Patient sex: F
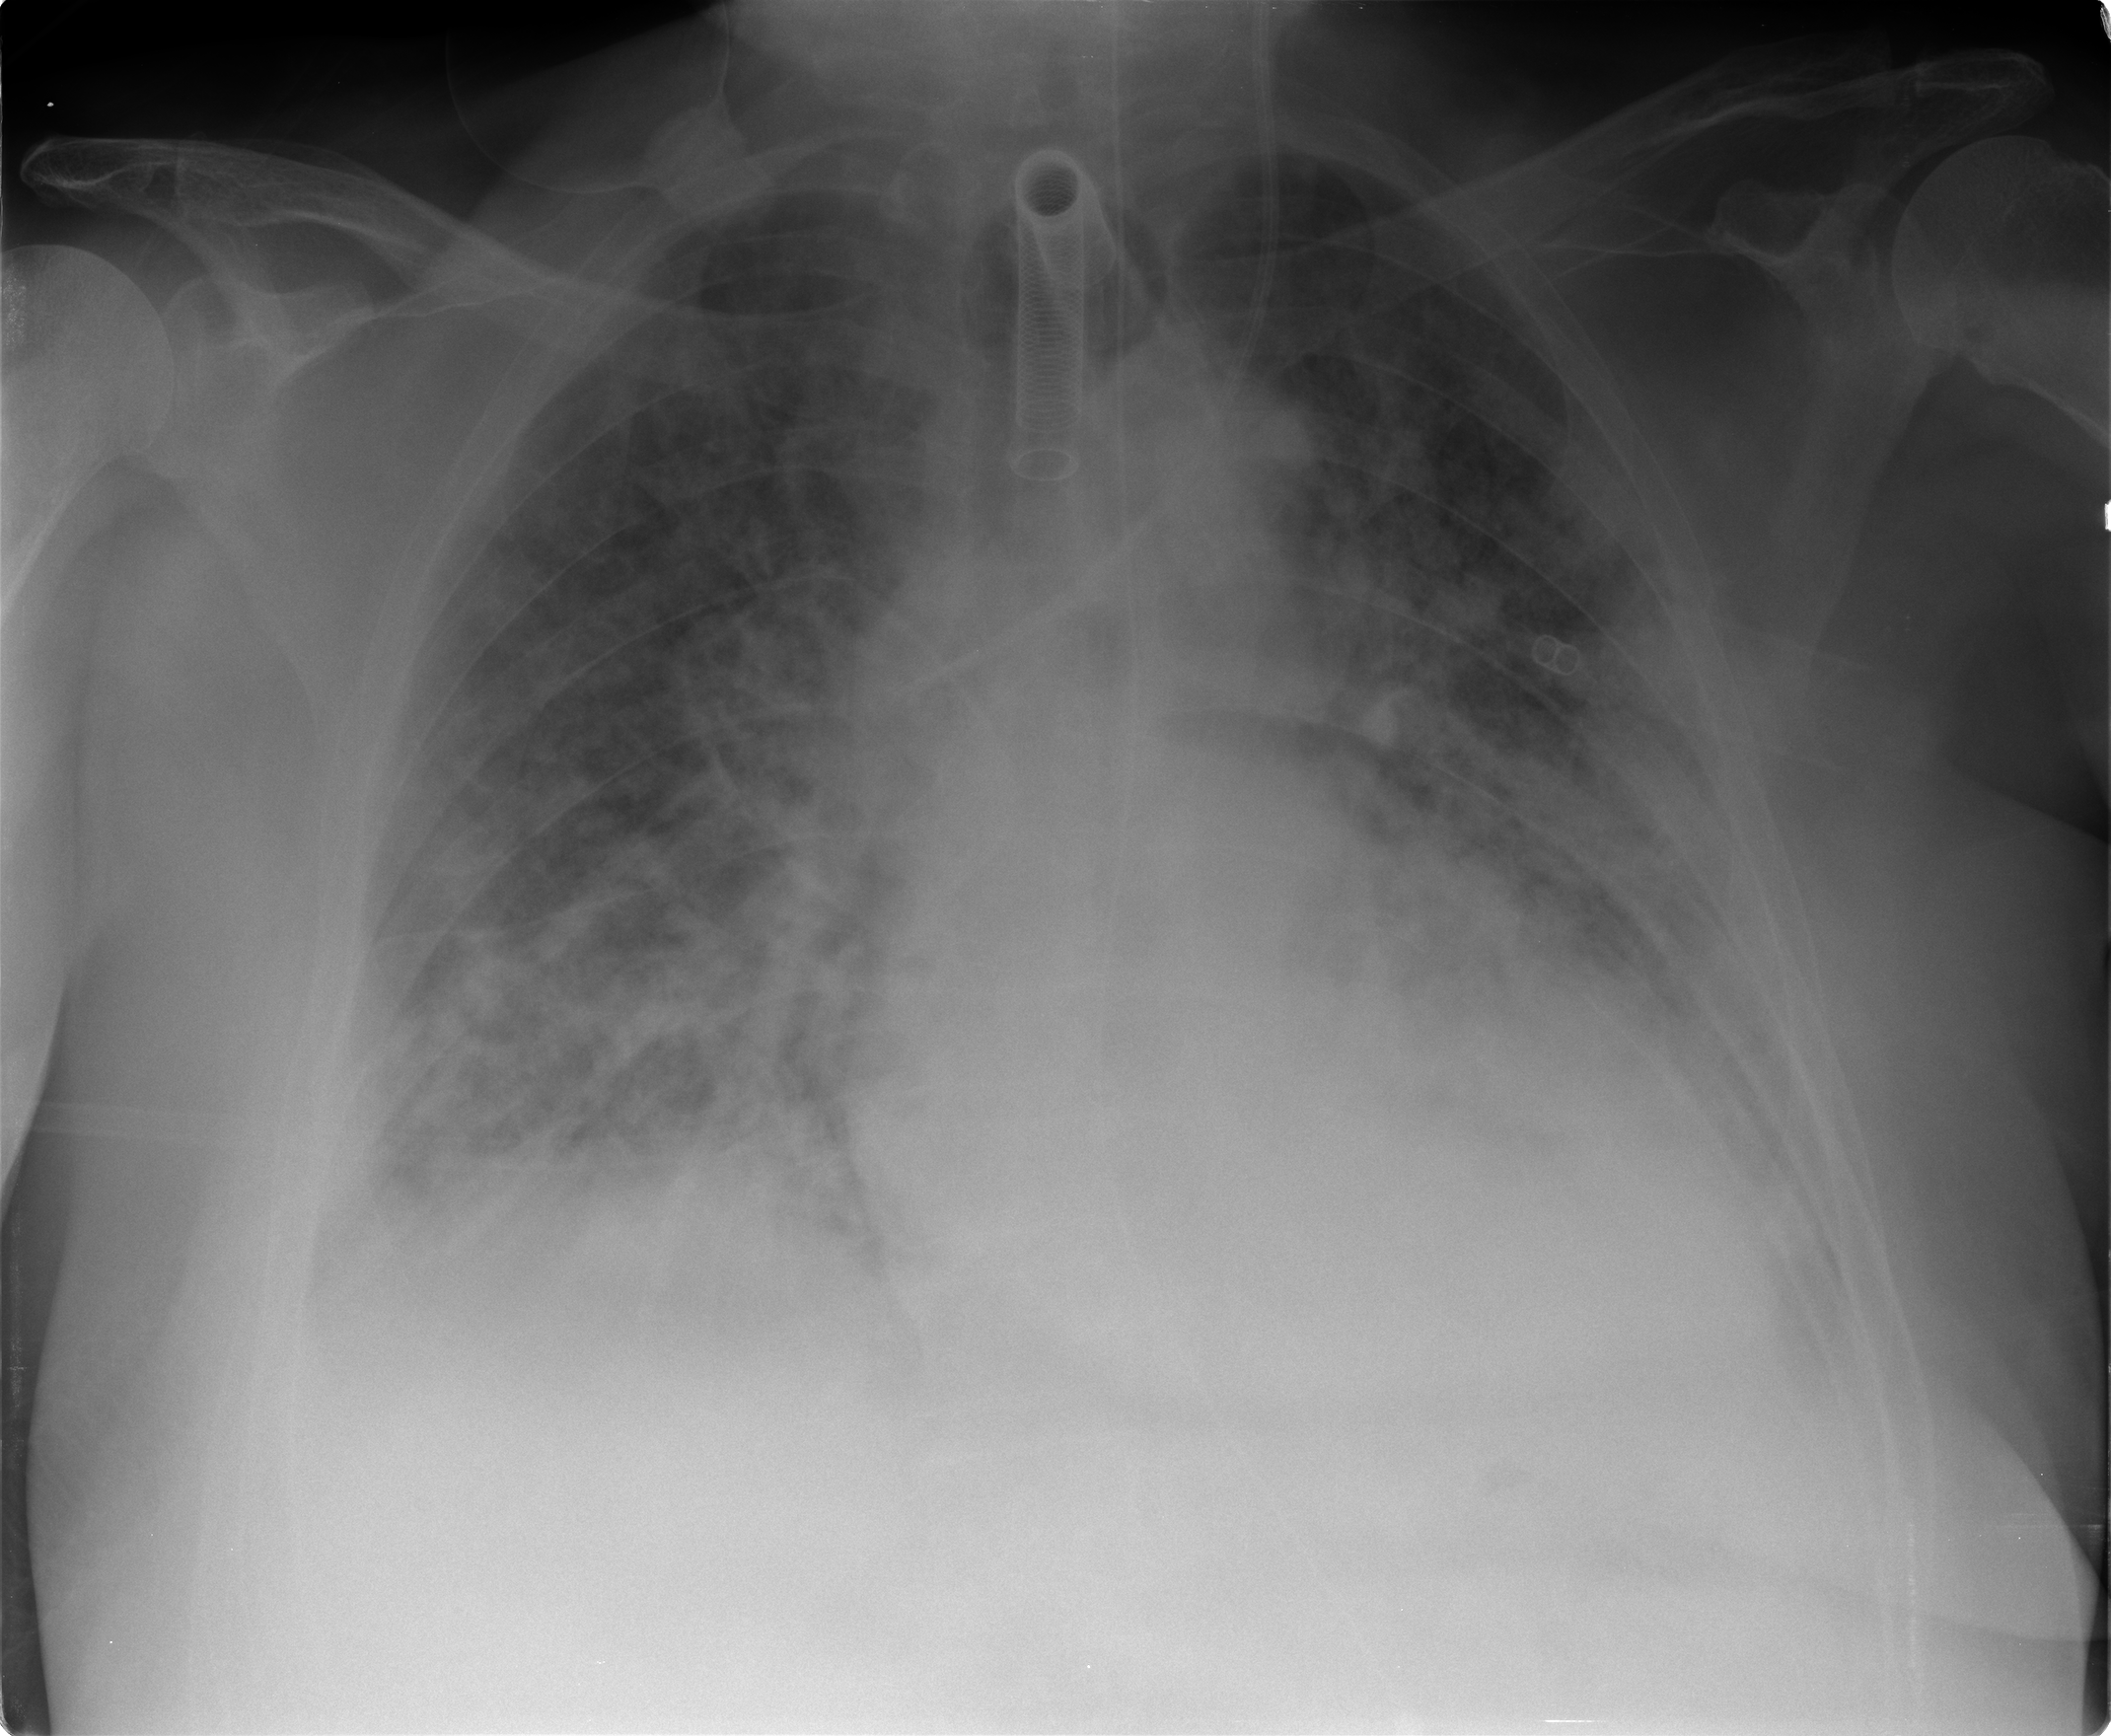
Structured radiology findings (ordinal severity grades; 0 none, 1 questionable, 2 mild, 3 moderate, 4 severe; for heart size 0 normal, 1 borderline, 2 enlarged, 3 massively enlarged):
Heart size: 2
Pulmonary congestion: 3
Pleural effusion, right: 2
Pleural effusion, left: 2
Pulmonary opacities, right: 4
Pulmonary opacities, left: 4
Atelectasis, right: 3
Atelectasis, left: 3